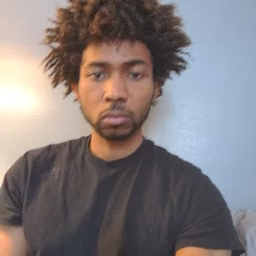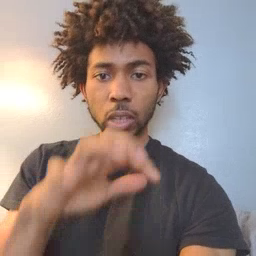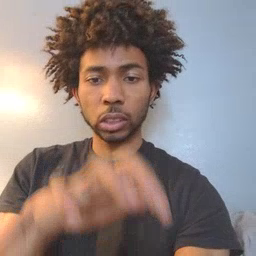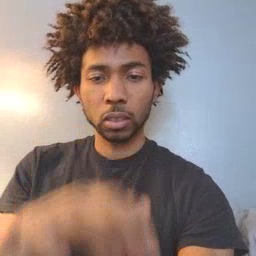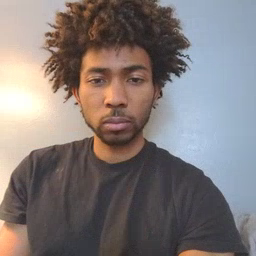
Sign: alligator